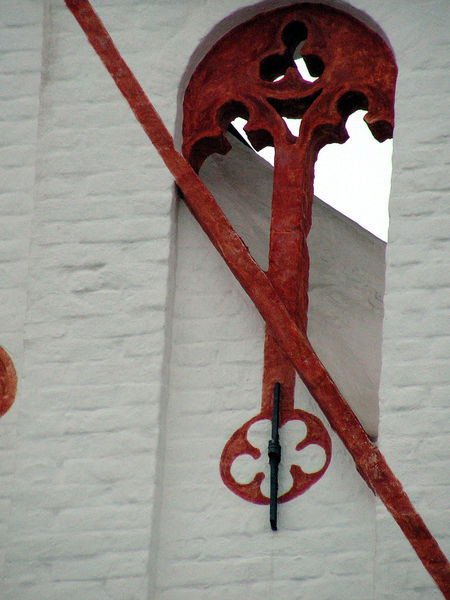
Titel: Dingolfing, Herzoglich-bayerisches Kastenamt, sog. Herzogsburg
Standort: Dingolfing (EU - D - Bayern)
Schlagwörter: weiß, fenster, zeichen, blüte, rot, ornament, wand, steine, kirche, kreis, bogen, stab, mauer, ziegel, symmetrie, verzierung, uhr, metall, balken, foto, eisen, stift, rosette, anker, ziegelmauer, maueranker, mauerhaken